Field crop: tomato
Growth stage: 1
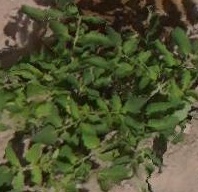
Species: tomato